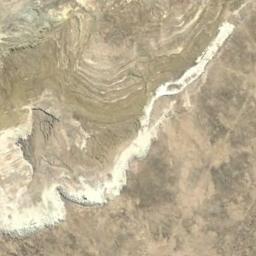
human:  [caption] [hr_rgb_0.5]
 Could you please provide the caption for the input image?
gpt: It is a large piece of yellow desert with many sand dunes and brown gullys and the white bare land .

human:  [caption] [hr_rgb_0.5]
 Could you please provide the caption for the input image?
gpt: The desert has yellow sand and some white mountains .

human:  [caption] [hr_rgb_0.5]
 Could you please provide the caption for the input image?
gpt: There are some bare rocks in this desert .

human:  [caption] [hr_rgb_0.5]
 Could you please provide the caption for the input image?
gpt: The desert is on the hill full of white sand .

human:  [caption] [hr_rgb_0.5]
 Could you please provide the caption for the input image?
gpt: A yellow desert covered with bare land and some white rocks .